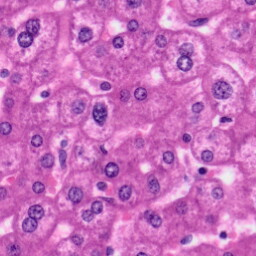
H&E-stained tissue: Liver